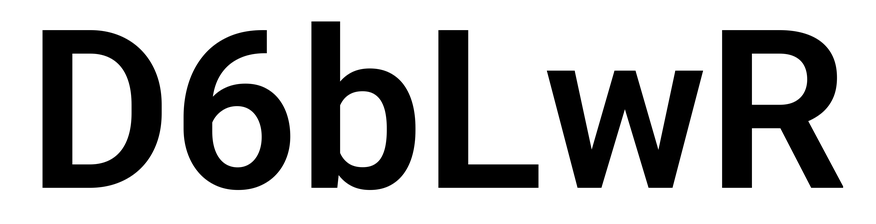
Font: Roboto_SemiBold